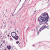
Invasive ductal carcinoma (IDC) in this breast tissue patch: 0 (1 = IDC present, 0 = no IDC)